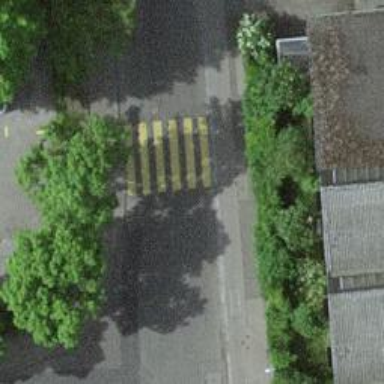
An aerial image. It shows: Residential road with asphalt surface and separate sidewalk.